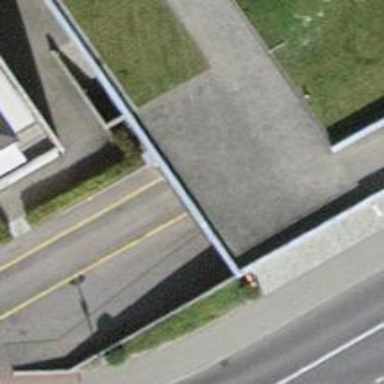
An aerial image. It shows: Parking entrance.